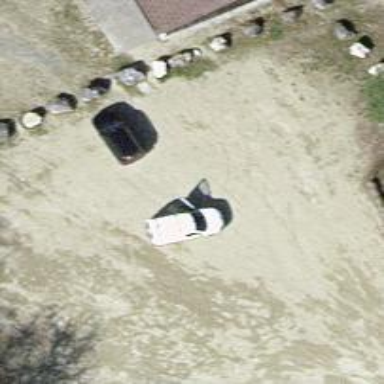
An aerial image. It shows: Parking area with surface.